Question: I am using VB.net within Visual Studio 2008. I currently have GridControl where one of the columns fetches a real number from the database. Whenever I try to remove the value I get a red 'X' saying that the input string is not the right format even though I know it can display null because the row underneath fetched a null value for that column. See picture below.

I tried to solve this by setting the ColumnEdit of the column to a textedit and then setting it's allowNullInput to True. Still same problem
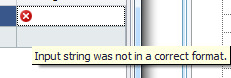
Answer: Handle the 'ParseEditValue' event of the grid column.
'''
Imports DevExpress.XtraEditors.Repository
Public Class Form1
Public WithEvents Edit As RepositoryItemTextEdit
Public Sub Form1()
Edit = GridView1.Columns("myColumn").ColumnEdit
End Sub
Private Sub Edit_ParseEditValue(sender As Object, e As DevExpress.XtraEditors.Controls.ConvertEditValueEventArgs) Handles Edit.ParseEditValue
If IsNothing(e.Value) Or (Not (e.Value Is Nothing) And String.IsNullOrEmpty(e.Value.ToString)) Then
e.Value = DBNull.Value
End If
End Sub
End Class
'''